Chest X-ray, AP view. Patient: 43 years old, sex M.
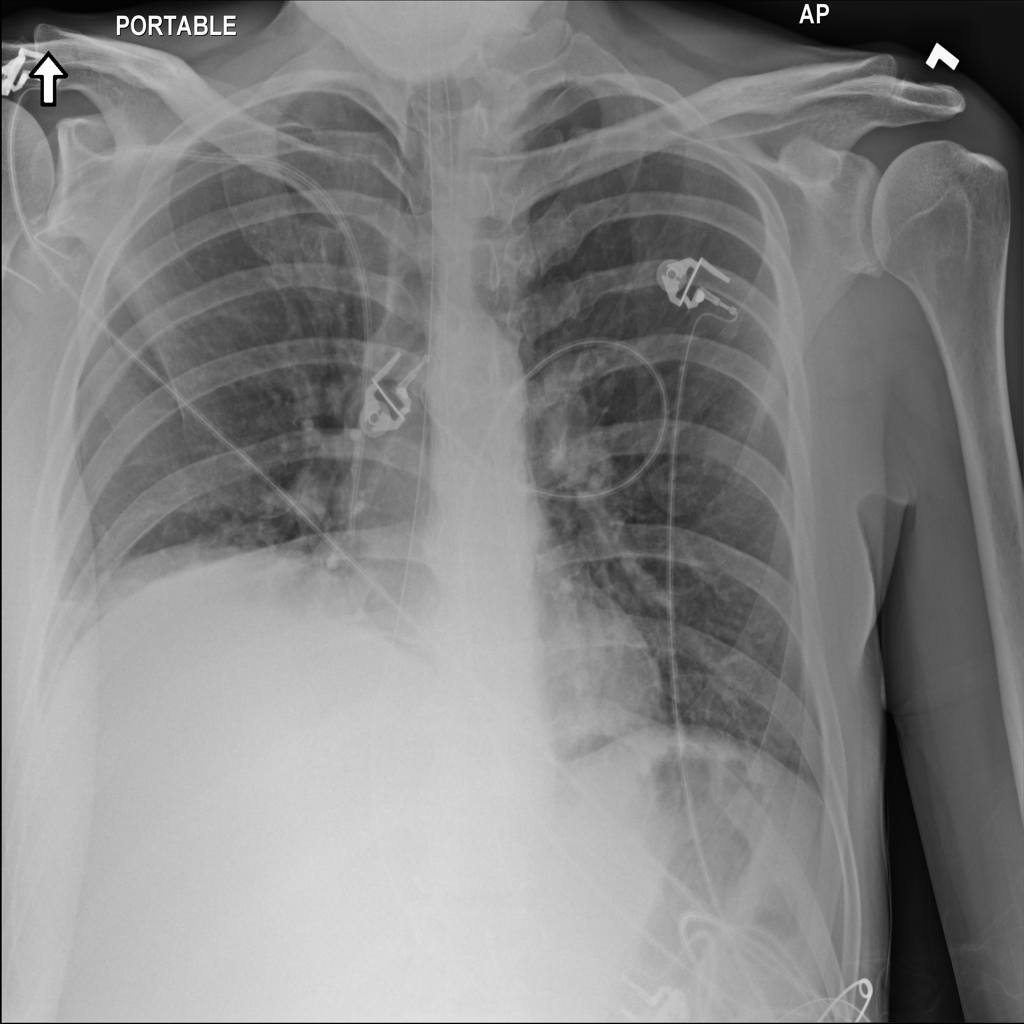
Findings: Effusion, Infiltration